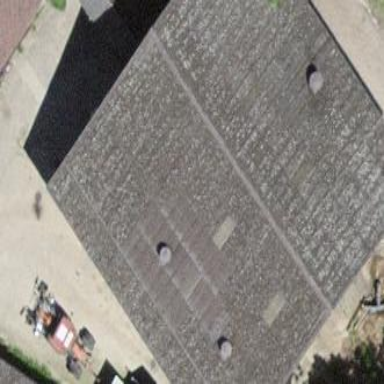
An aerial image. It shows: Barn.